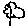
Label: flower